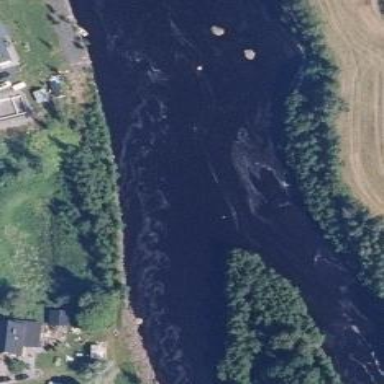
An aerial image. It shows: Scene featuring rapids in waterway.